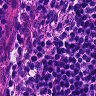
Metastatic tissue present: no